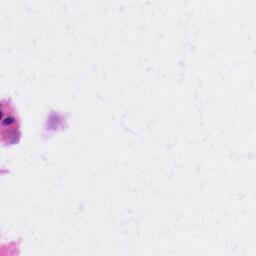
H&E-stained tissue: Liver